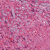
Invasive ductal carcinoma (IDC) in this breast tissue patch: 0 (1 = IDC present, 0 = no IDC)